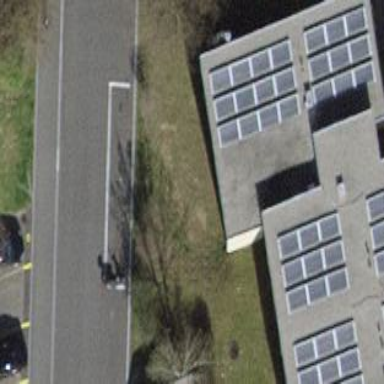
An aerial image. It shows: Building with apartments and flat roof.